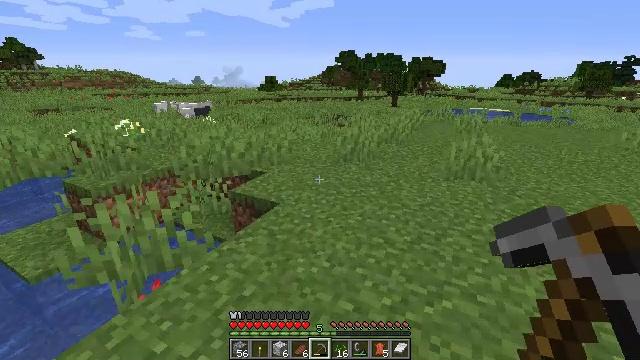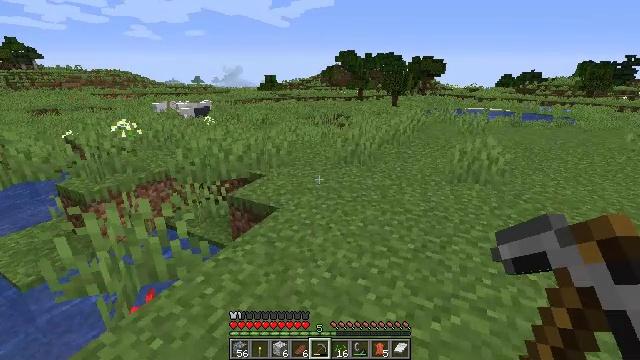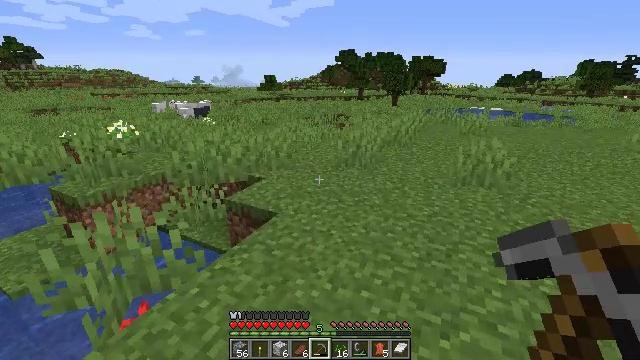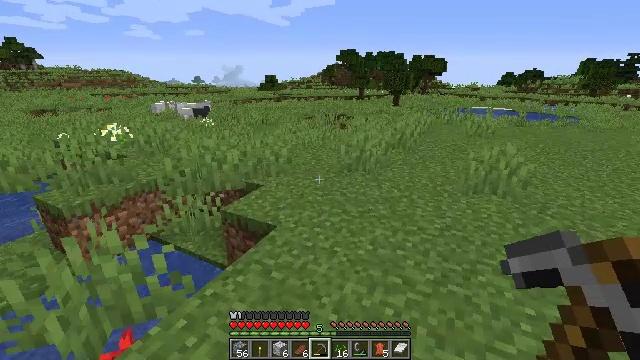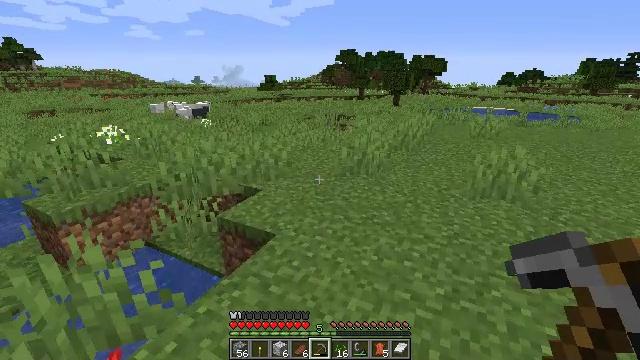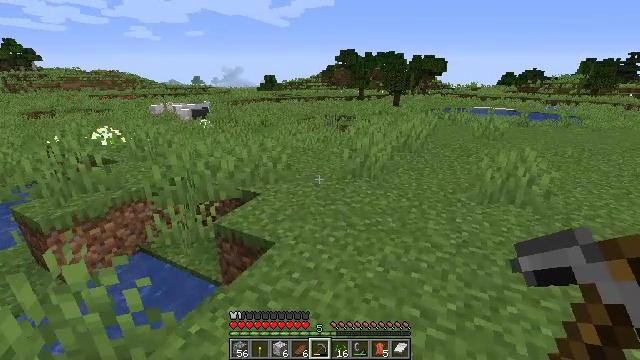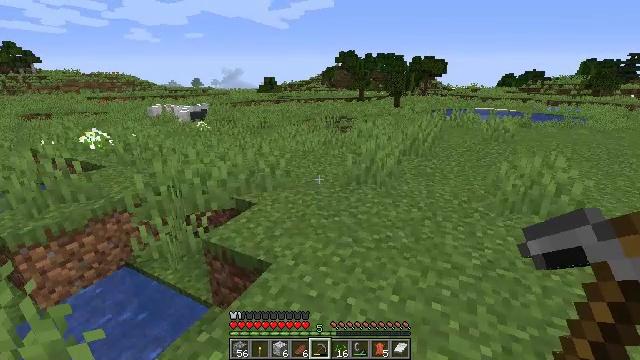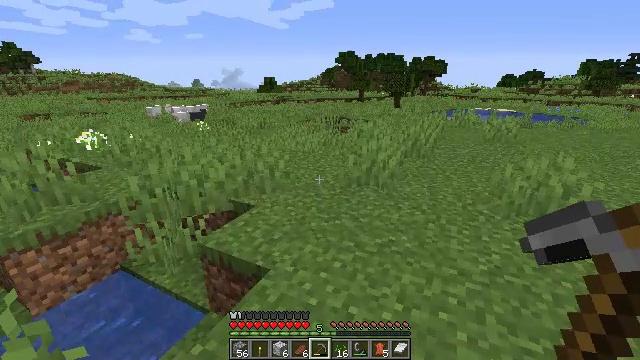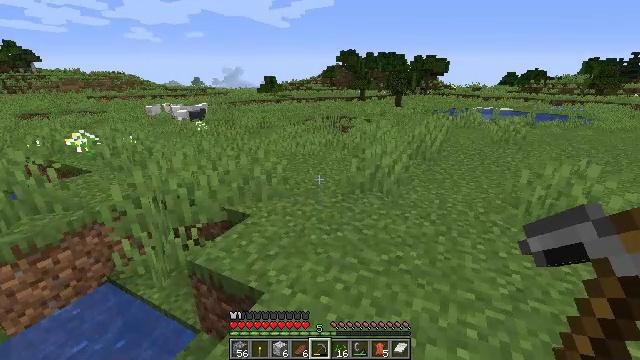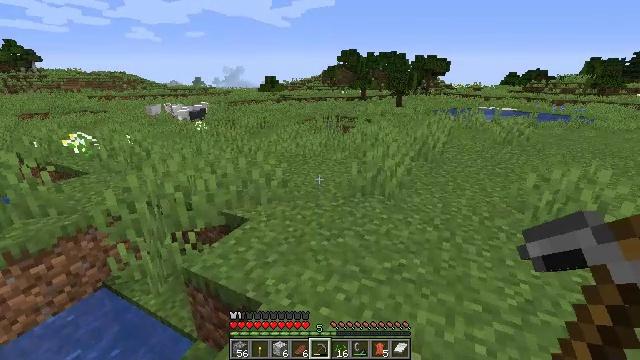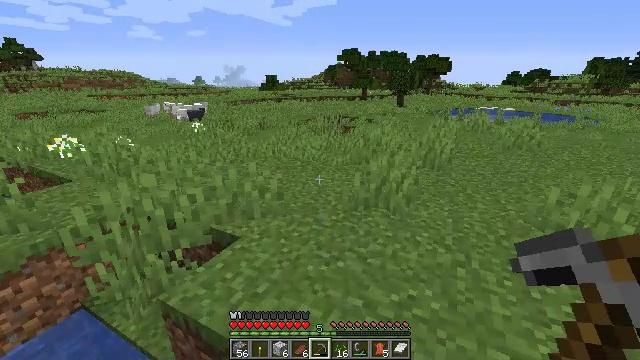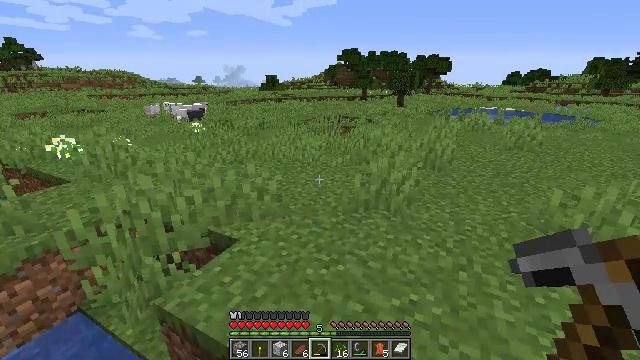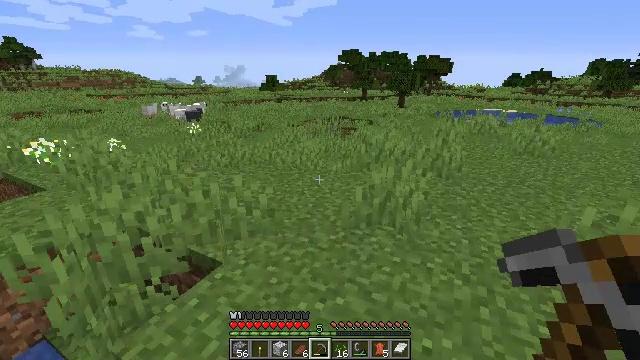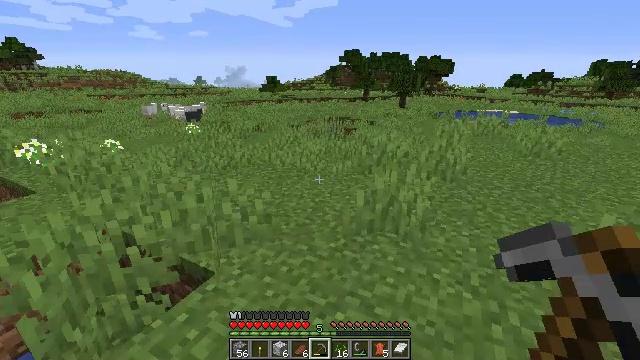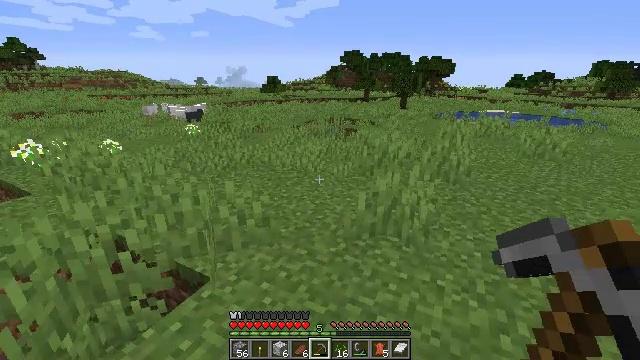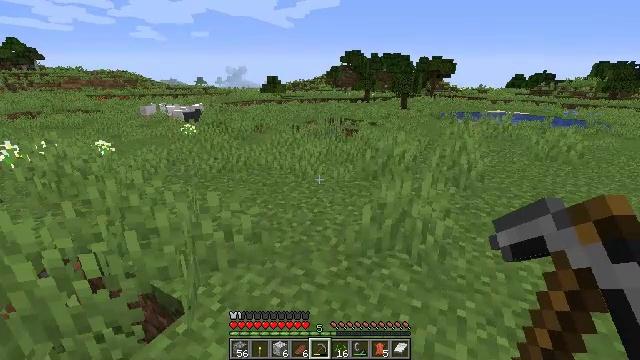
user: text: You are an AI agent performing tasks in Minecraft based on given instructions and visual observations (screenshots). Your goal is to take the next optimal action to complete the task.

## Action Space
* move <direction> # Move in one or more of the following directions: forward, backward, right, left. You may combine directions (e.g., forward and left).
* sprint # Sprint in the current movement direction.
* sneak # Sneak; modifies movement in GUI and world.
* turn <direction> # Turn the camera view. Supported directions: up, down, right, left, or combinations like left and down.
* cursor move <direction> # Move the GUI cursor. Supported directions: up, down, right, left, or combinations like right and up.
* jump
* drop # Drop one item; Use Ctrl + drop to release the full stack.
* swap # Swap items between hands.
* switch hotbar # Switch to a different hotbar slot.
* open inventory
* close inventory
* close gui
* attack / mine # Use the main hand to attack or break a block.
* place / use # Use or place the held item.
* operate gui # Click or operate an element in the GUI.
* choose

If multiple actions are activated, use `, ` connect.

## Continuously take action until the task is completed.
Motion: motion action
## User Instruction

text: Break the birch log in the forest.
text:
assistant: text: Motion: move forward
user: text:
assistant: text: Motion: move forward
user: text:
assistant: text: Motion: move forward
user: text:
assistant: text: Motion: move forward
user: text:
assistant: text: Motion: move forward
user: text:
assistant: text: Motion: move forward
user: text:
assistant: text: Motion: move forward
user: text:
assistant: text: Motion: move forward
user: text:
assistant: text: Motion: move forward
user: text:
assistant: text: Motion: move forward
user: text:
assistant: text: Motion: move forward
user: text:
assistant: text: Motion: move forward
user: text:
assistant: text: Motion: move forward
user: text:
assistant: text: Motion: move forward
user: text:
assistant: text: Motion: move forward
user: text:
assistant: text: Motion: move forward
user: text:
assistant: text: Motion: move forward
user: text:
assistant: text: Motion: move forward
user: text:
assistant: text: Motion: move forward
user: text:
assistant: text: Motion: move forward
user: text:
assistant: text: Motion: move forward
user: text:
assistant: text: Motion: move forward and move left
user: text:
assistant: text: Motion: move forward and move left
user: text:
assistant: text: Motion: move forward and move left
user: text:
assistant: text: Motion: move forward and move left
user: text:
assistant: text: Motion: move forward
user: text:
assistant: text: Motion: move forward
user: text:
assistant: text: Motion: move forward
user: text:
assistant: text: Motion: move forward
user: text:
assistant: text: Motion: move forward